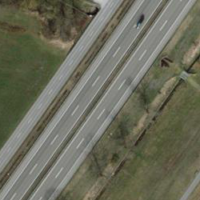
EUNIS habitat code: 57
Species observed at this site:
Corvus corone